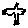
Label: bird